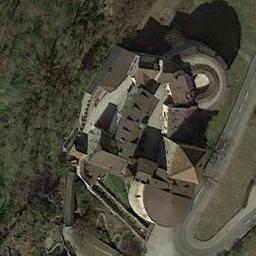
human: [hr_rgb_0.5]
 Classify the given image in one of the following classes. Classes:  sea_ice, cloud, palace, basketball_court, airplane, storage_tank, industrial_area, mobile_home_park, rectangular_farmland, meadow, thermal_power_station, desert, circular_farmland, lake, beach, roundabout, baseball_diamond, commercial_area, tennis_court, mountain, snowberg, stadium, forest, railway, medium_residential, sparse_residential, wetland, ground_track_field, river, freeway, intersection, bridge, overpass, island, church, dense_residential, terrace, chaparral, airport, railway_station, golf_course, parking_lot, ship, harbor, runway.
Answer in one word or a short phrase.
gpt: palace